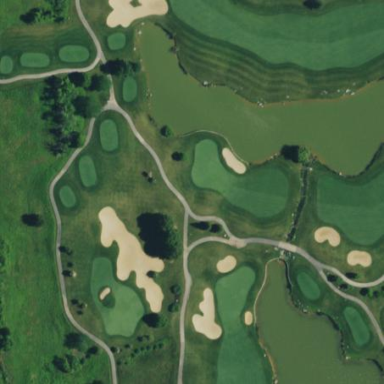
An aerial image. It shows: Rough grassy area used for golf.